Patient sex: F
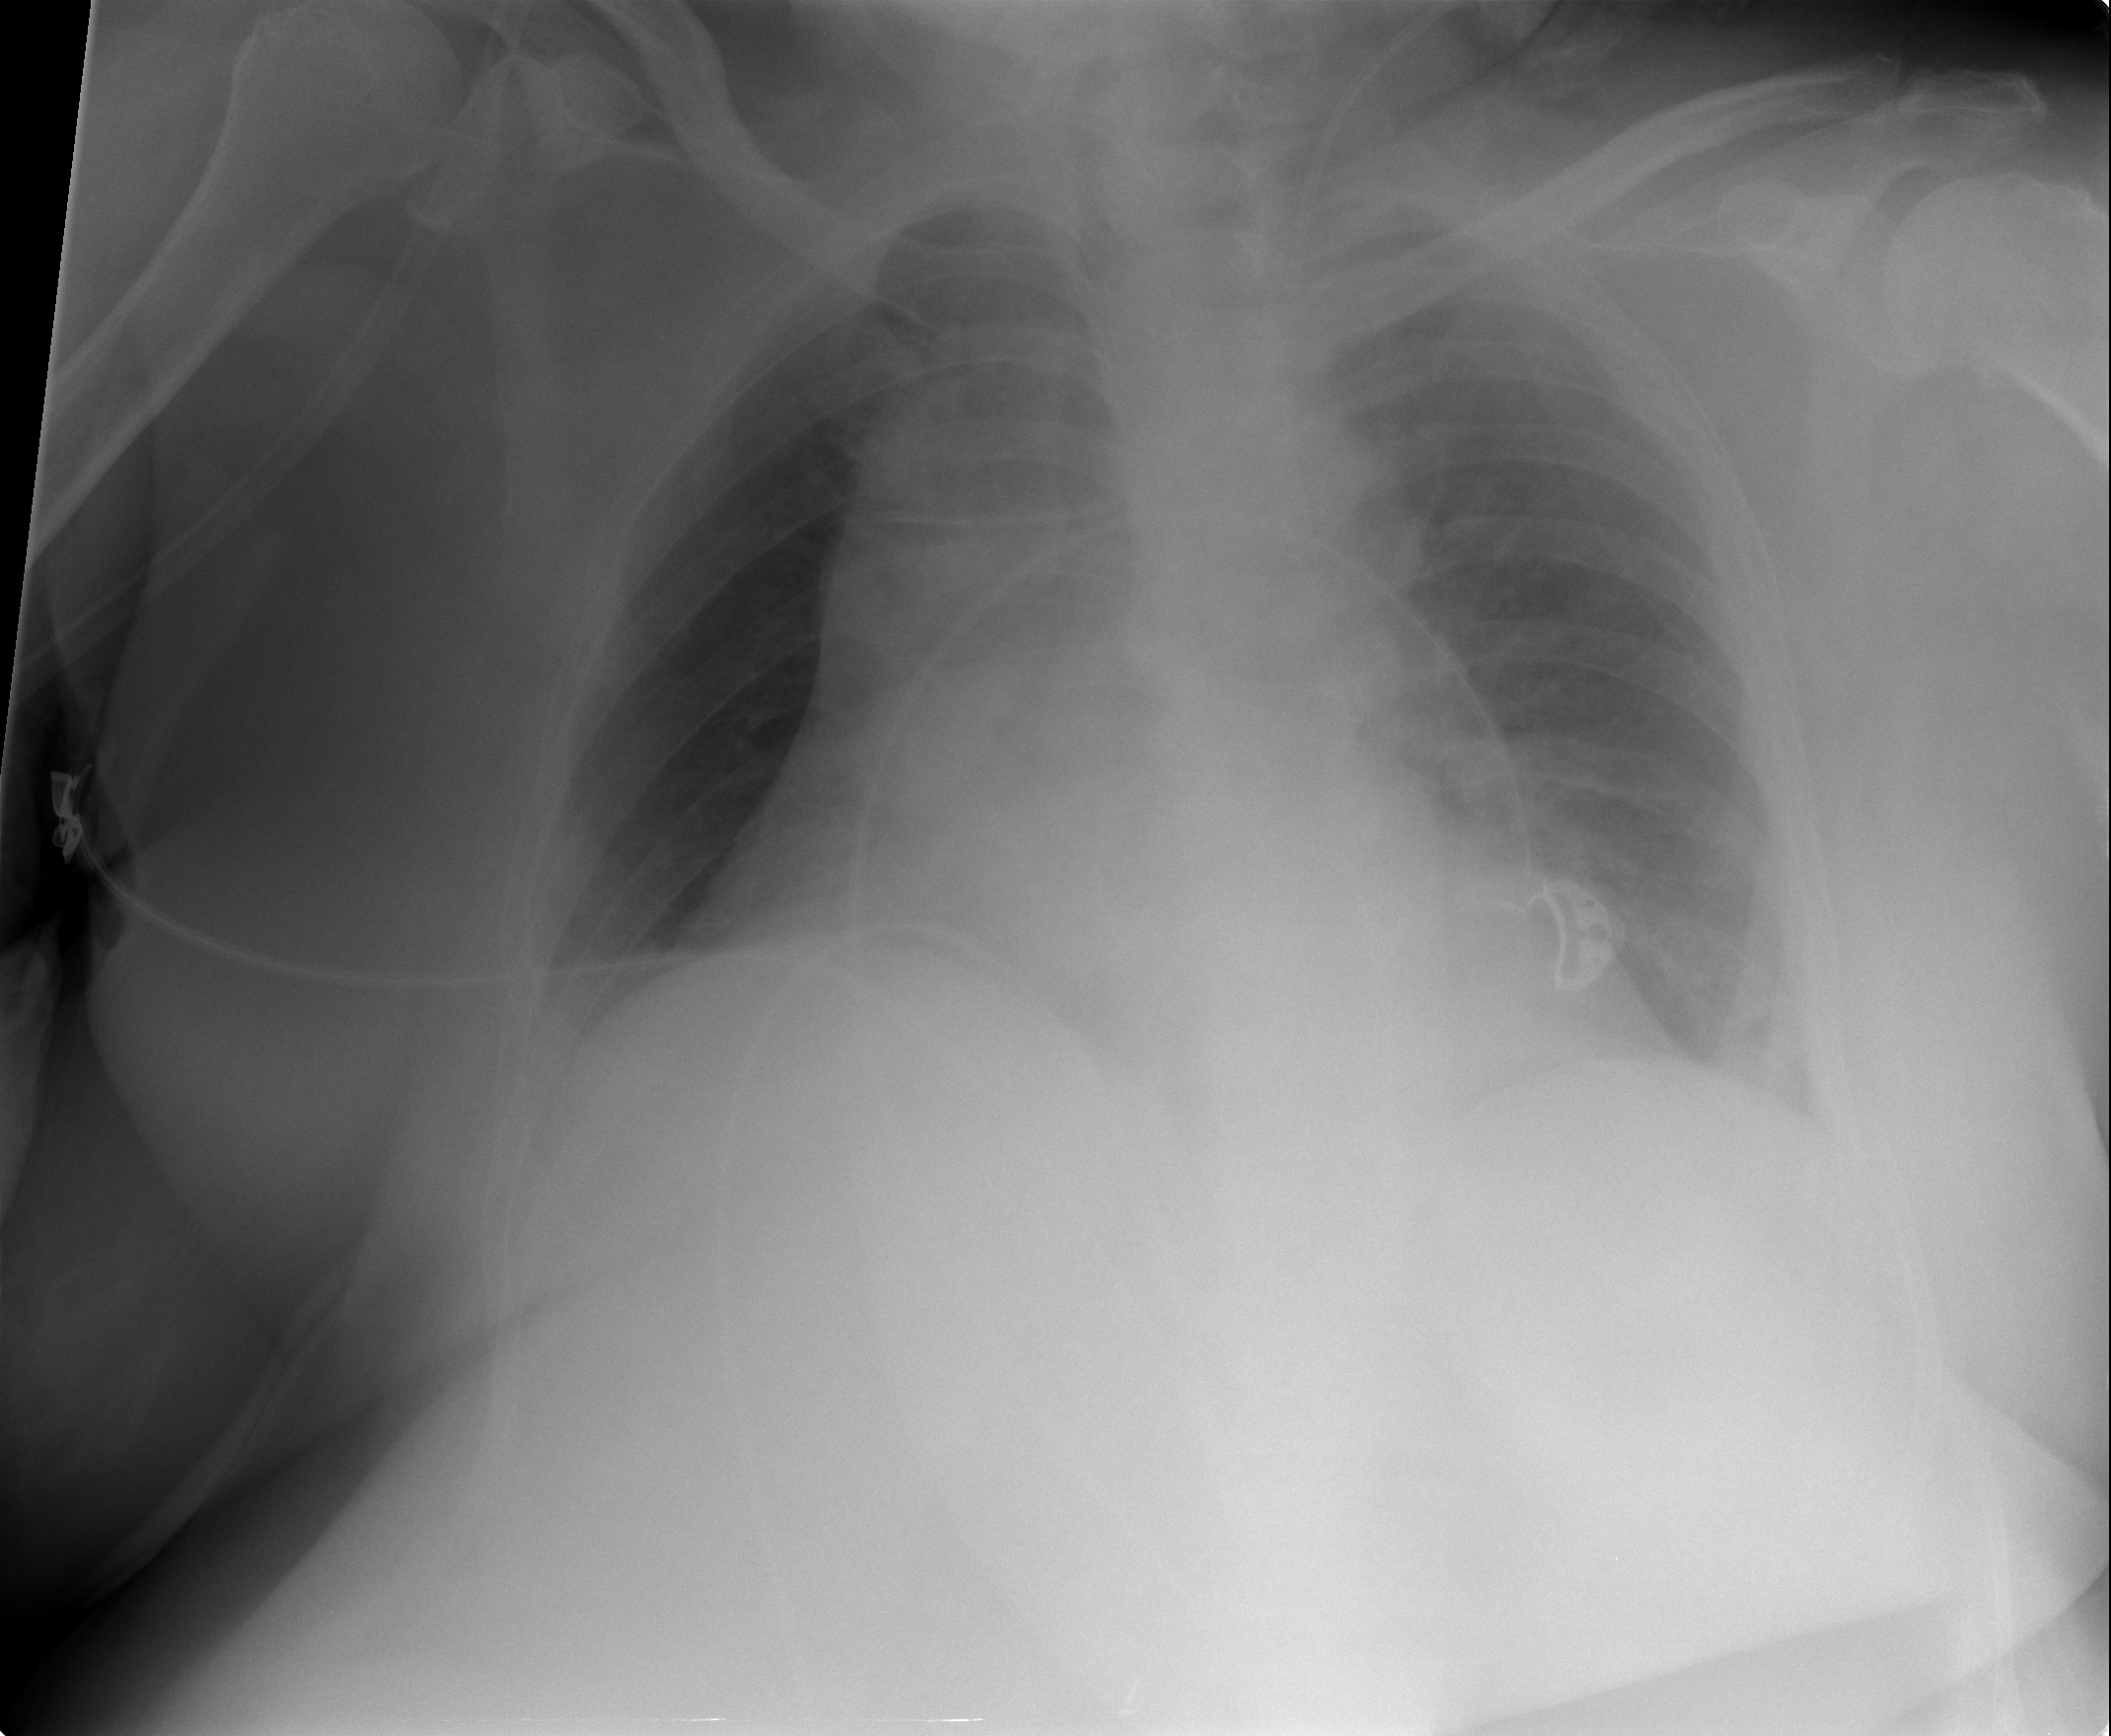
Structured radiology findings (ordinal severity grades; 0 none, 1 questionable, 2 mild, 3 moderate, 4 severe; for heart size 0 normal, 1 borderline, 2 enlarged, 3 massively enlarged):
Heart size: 2
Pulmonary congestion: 0
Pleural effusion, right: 0
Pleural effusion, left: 2
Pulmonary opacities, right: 0
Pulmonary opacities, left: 0
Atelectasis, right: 0
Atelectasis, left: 2